Question: I have the Relational Database as shown below on the EDM. When I am trying to submit a new F_Orden with two existing F_Producto_ProductoCompra and which has an exisitng FDistributor I get the Error mention on the title. What is the right way to do this? Please any help would really appreciated.

'''
using (var context = new DryTypeEntities())
{
//**************************************
//Insert Order
FDistributor distributor1 = context.FDistributors.FirstOrDefault(p => p.Name == "Dverdesoto");
F_Producto_ProductoCompra productocompra1 = new F_Producto_ProductoCompra
{
FechaExpiracon = "3/13/2015",
CostoCompra = "1",
DescuentoCompra = "10%",
Id = 2
};
F_Producto_ProductoCompra productocompra2 = new F_Producto_ProductoCompra
{
FechaExpiracon = "3/13/2015",
CostoCompra = "1",
DescuentoCompra = "10%",
Id = 3
};
F_Orden orden1 = new F_Orden
{
Fecha = DateTime.Now,
Total = 12,
};
orden1.F_Producto_ProductoCompra.Add(productocompra1);
orden1.F_Producto_ProductoCompra.Add(productocompra2);
distributor1.F_Orden.Add(orden1);
context.F_Orden.AddObject(orden1);
context.FDistributors.AddObject(distributor1);
context.SaveChanges();
}
'''
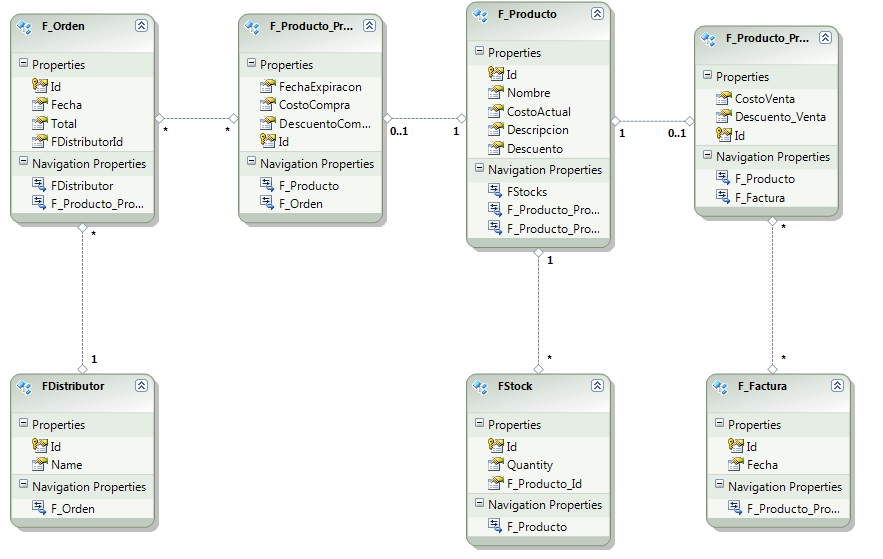
Answer: Why are you setting the value of Id manually?
I believe that identifier in table [F_Producto_ProductoCompra] is 'Id INT IDENTITY (1,1) PRIMARY KEY'.
So there could be a collision with identifiers.
May be the row with the same Id really exists.